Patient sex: M
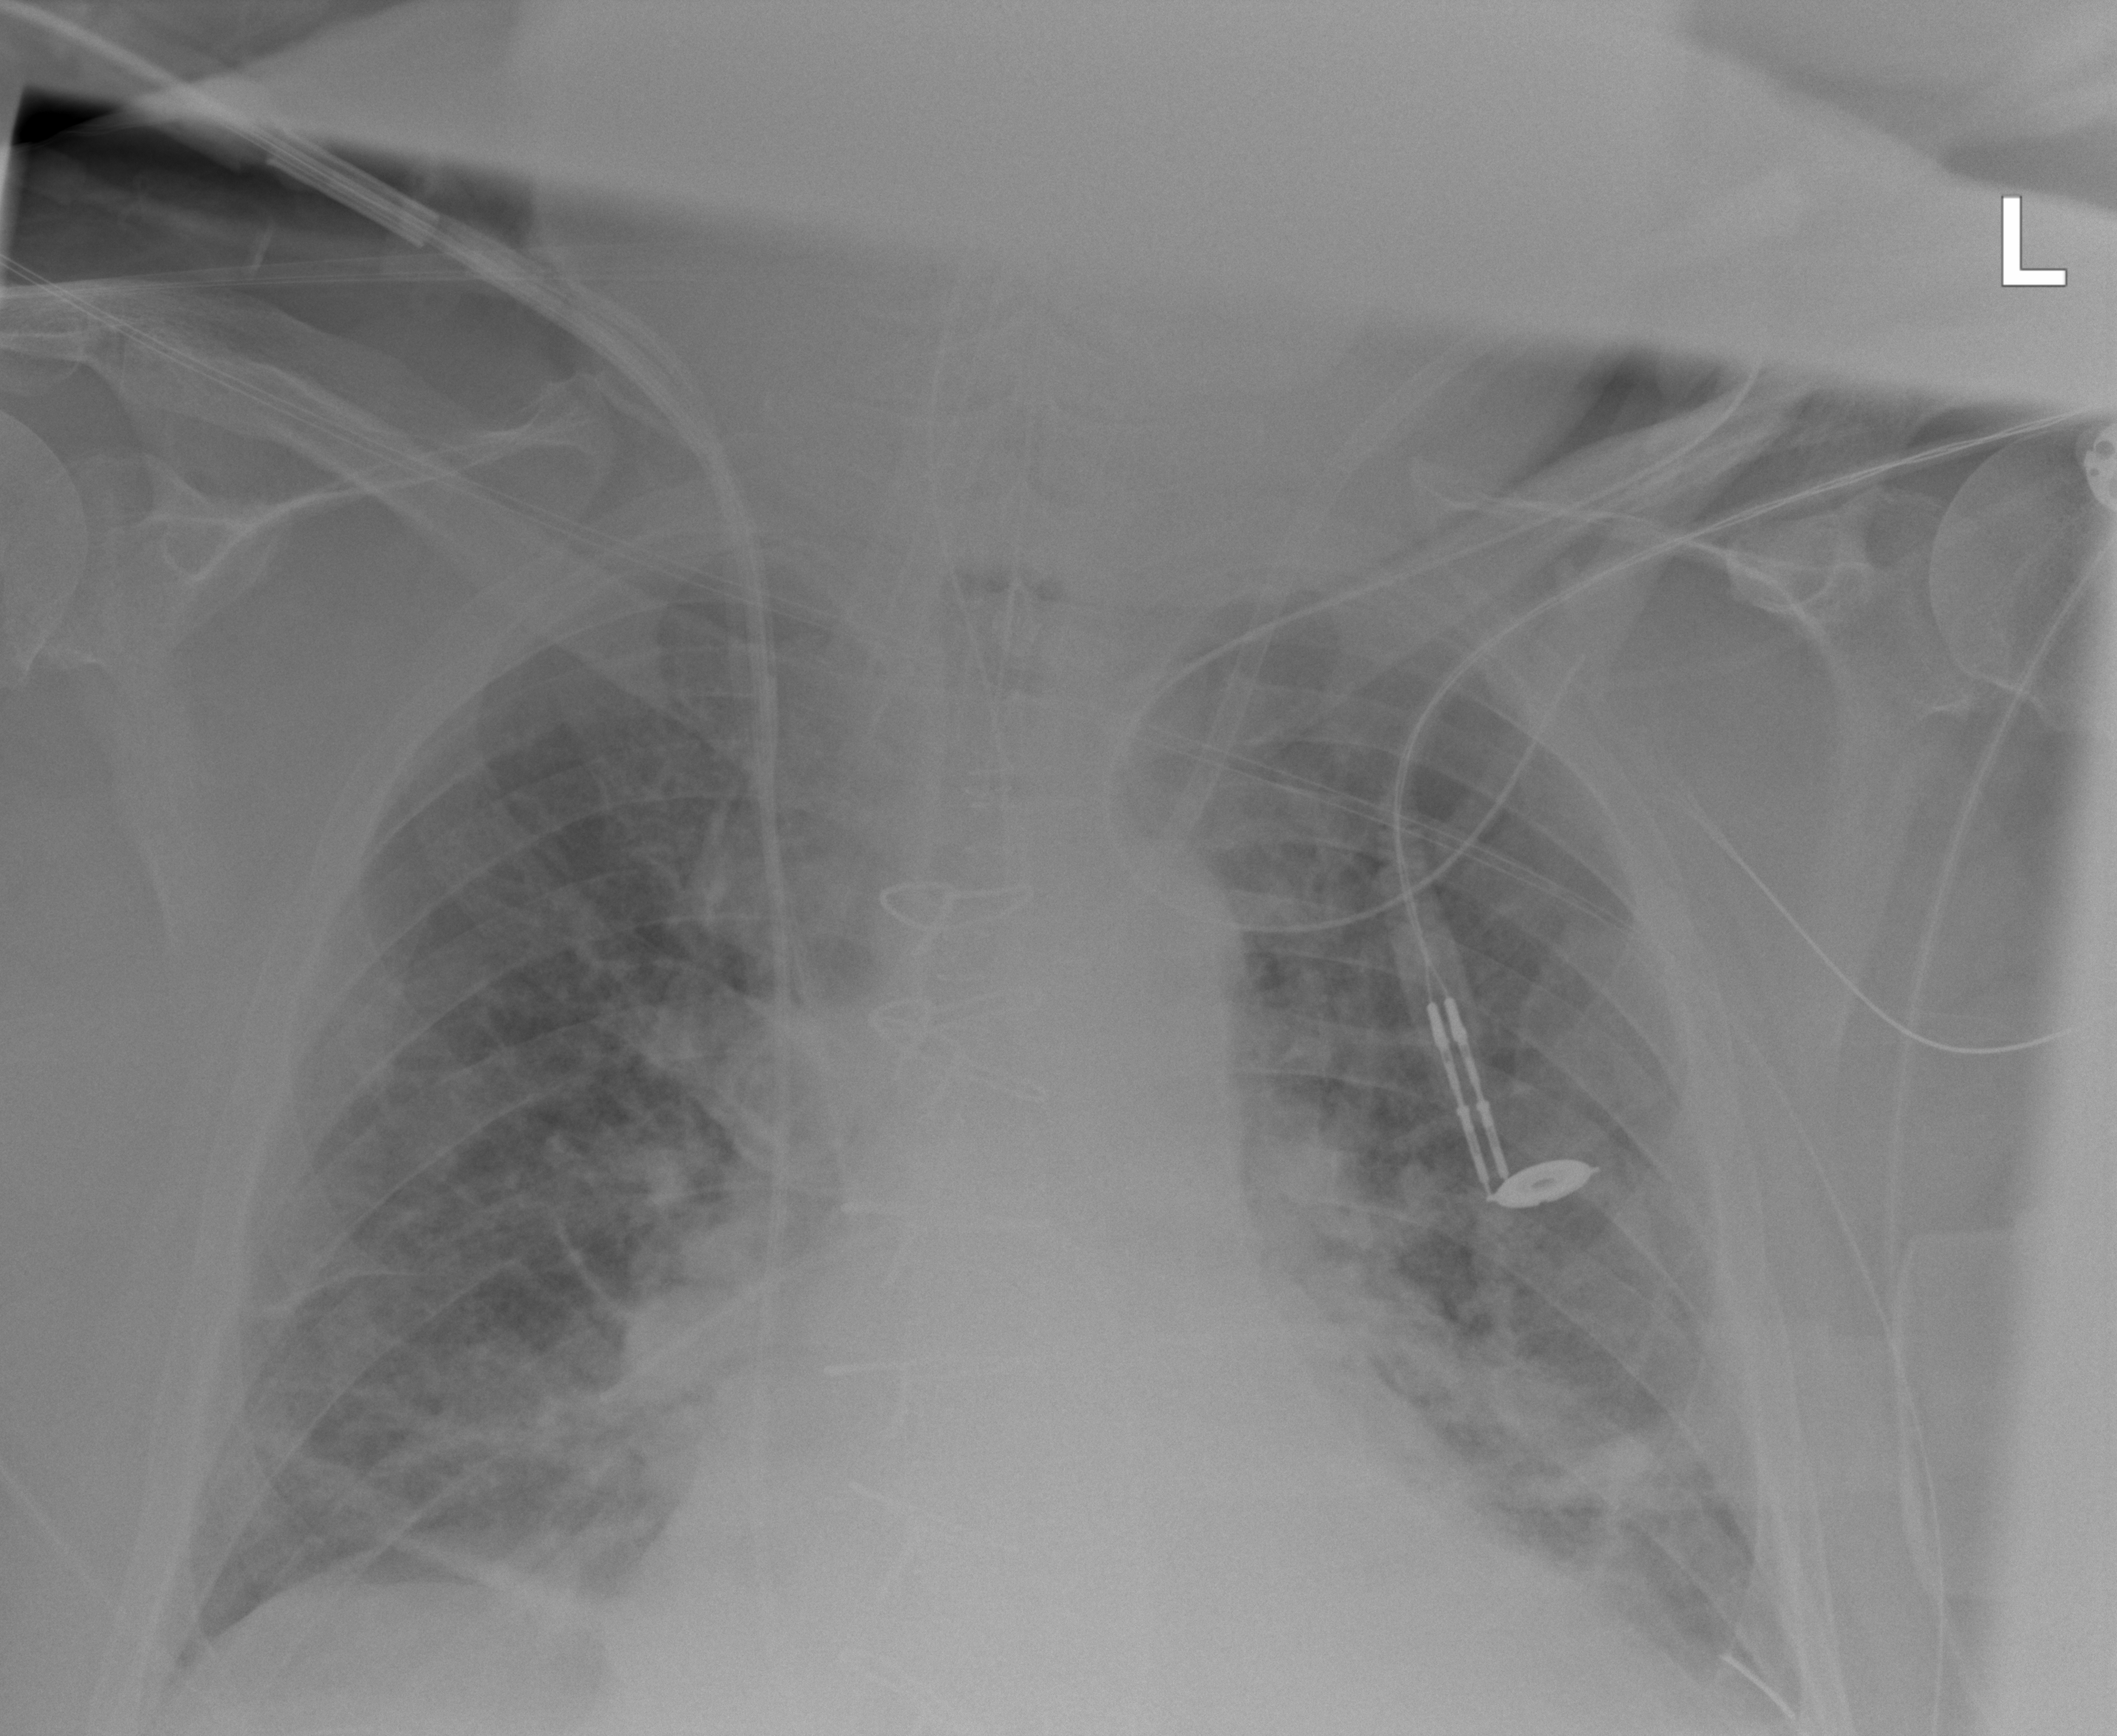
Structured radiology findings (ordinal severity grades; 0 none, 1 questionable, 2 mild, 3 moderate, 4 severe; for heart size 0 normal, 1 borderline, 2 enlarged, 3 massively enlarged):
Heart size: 2
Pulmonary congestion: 2
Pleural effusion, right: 0
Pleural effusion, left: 1
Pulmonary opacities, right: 0
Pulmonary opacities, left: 0
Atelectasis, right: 2
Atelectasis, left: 2